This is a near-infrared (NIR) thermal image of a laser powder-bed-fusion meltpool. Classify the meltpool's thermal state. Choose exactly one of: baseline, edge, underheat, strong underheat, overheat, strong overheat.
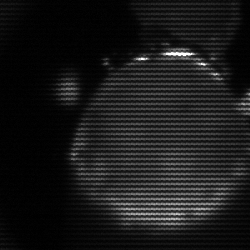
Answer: edge